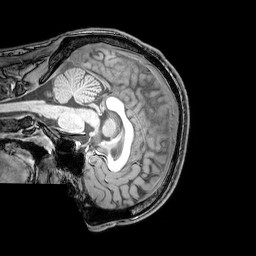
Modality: T1w
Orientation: sagittal
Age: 24
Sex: male
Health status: healthy
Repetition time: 0.081 s
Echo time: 0.037 s